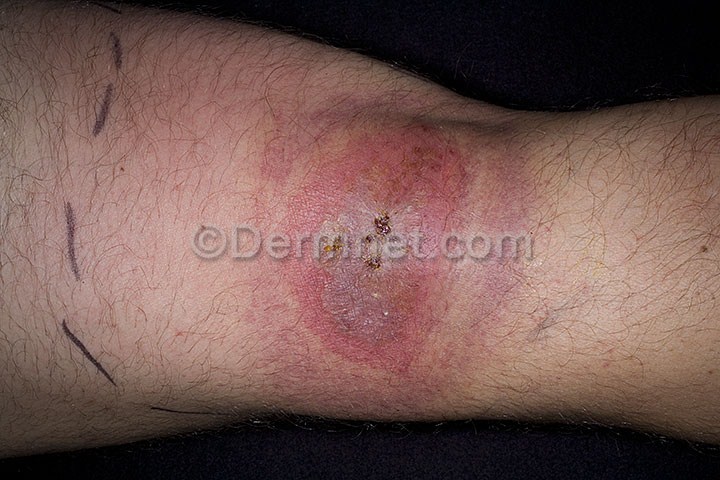
Disease: Scabies Lyme Disease and other Infestations and Bites